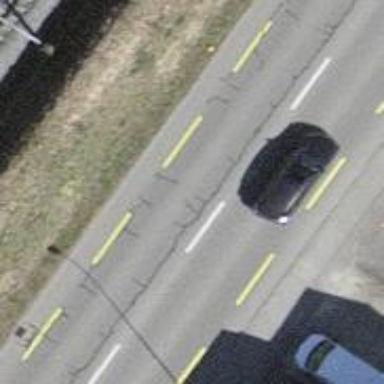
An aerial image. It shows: Primary highway with designated cycle lane.